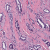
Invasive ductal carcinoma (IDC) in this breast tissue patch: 1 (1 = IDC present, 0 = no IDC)